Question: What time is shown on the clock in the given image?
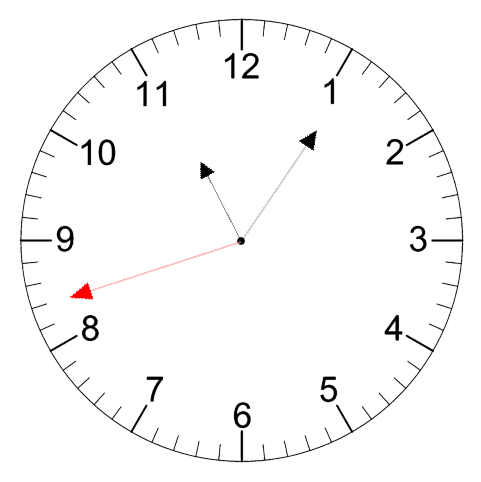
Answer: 11:05:42